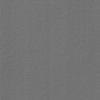
Label: not_dusty